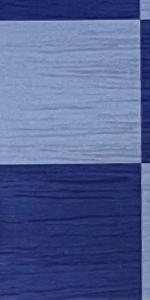
Label: Empty